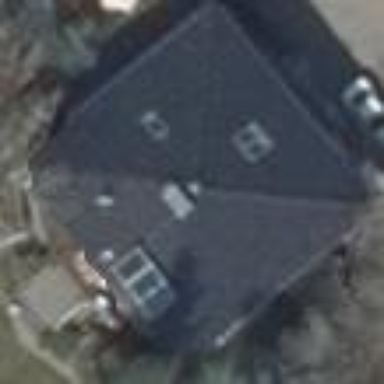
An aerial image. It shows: Detached building with pyramidal roof shape.